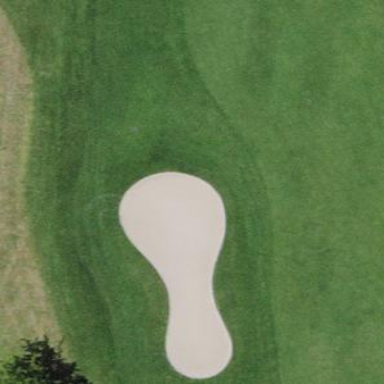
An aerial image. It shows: Golf bunker.